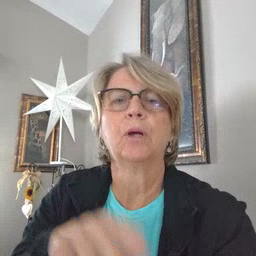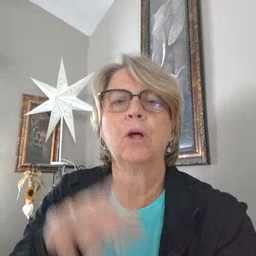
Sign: bird